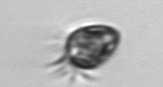
Label: Ciliophora